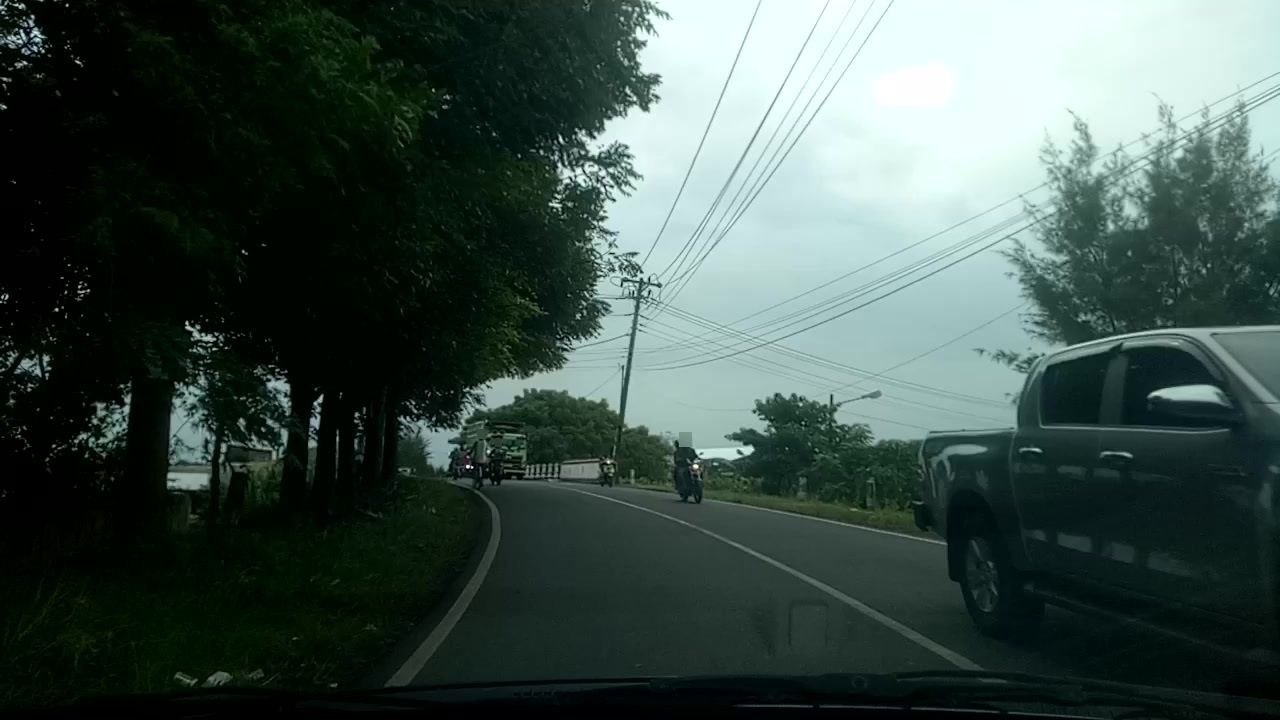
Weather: cloudy
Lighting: day
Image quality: good
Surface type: driving surface
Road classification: secondary
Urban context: urban centre
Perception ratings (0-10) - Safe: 5.8, Lively: 5.02, Beautiful: 8.08, Boring: 5.69, Depressing: 5.86, Wealthy: 3.77